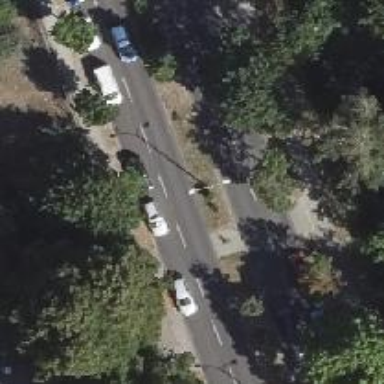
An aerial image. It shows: Uncontrolled footway crossing with pedestrian island.